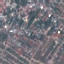
Land use / land cover class: Residential